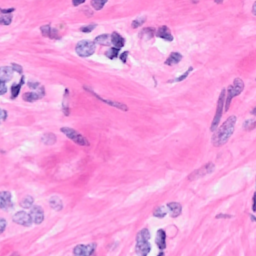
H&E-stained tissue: Breast